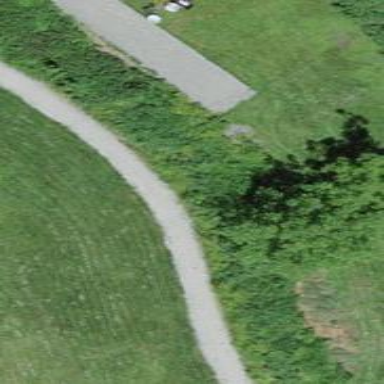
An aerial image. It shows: Path with fine gravel surface.